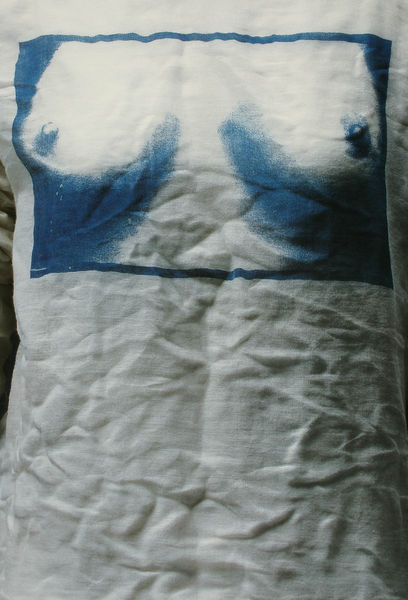
Titel: Hemd
Künstler: Vivienne Westwood
Standort: Kyoto (Japan)
Institution: Kyoto Costume Institute
Schlagwörter: blau, dunkel, körper, mann, nackt, schatten, weiß, ausschnitt, brust, busen, frau, hell, kleid, licht, nacht, schwarz, tuch, mode, hemd, falten, kleidung, leinen, rahmen, stoff, frontal, brüste, papier, rahmung, modern, monochrom, büste, faltig, bett, laken, plastik, brustwarzen, geschlecht, oberkörper, collage, foto, fotografie, durchblick, rechteck, linie, druck, photo, fragment, bettlaken, oberteil, brus, rechteckig, textil, objekt, kanten, baumwolle, druch, pop art, warze, shirt, bettwäsche, dreidimensional, postmodern, zerknittert, gender, nippel, montiert, bedruckt, t-shirt, knittern, knitter, belichtet, ungebügelt, print, erektiert, falkten, ffgg, gecknittert, hjk, jjjj, jjjjjjjjj, kghg, knittrig, montier, papierskulptur, ujkhjg, verknittert